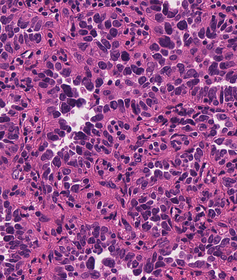
Tumor epithelial tissue: yes
Tumor-associated stroma tissue: yes
Normal tissue: no